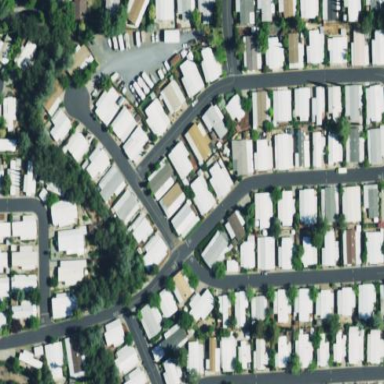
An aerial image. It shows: Residential area with mobile homes.